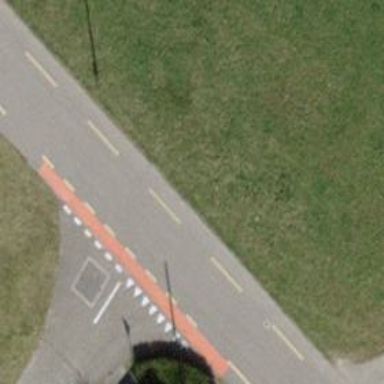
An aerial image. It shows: Unclassified road with asphalt surface. It has designated cycle lane.